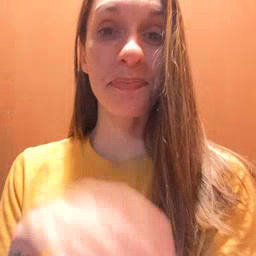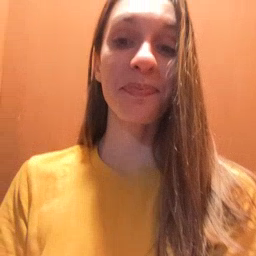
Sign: farm